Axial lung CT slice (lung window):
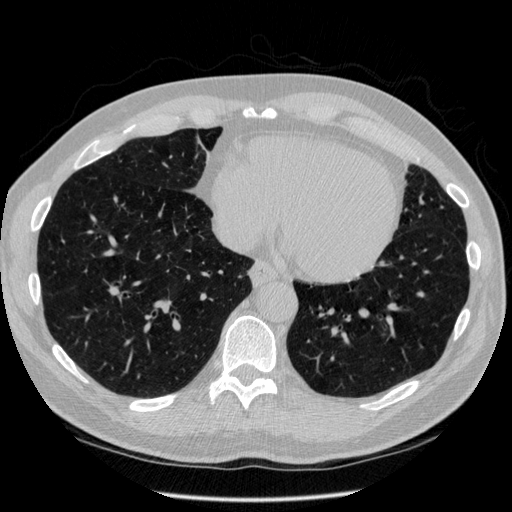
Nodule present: no